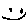
Label: smiley face